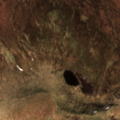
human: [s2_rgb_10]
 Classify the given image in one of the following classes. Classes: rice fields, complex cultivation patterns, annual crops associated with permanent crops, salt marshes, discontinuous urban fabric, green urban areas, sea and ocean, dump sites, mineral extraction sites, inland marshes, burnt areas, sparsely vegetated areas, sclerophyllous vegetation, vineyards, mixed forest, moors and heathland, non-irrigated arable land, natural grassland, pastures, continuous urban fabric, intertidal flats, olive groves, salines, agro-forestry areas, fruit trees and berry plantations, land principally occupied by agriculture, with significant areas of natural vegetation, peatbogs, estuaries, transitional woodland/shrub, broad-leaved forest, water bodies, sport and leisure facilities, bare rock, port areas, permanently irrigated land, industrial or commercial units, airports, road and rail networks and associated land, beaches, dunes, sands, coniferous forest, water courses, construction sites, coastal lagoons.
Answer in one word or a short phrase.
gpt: moors and heathland, peatbogs